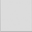
Piece: xx